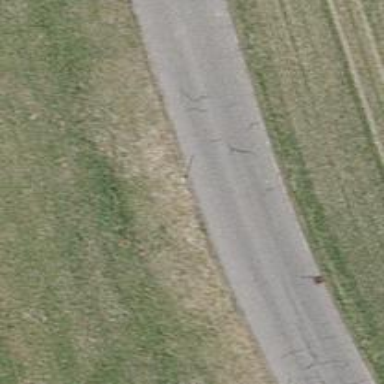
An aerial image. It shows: Unclassified road with asphalt surface.